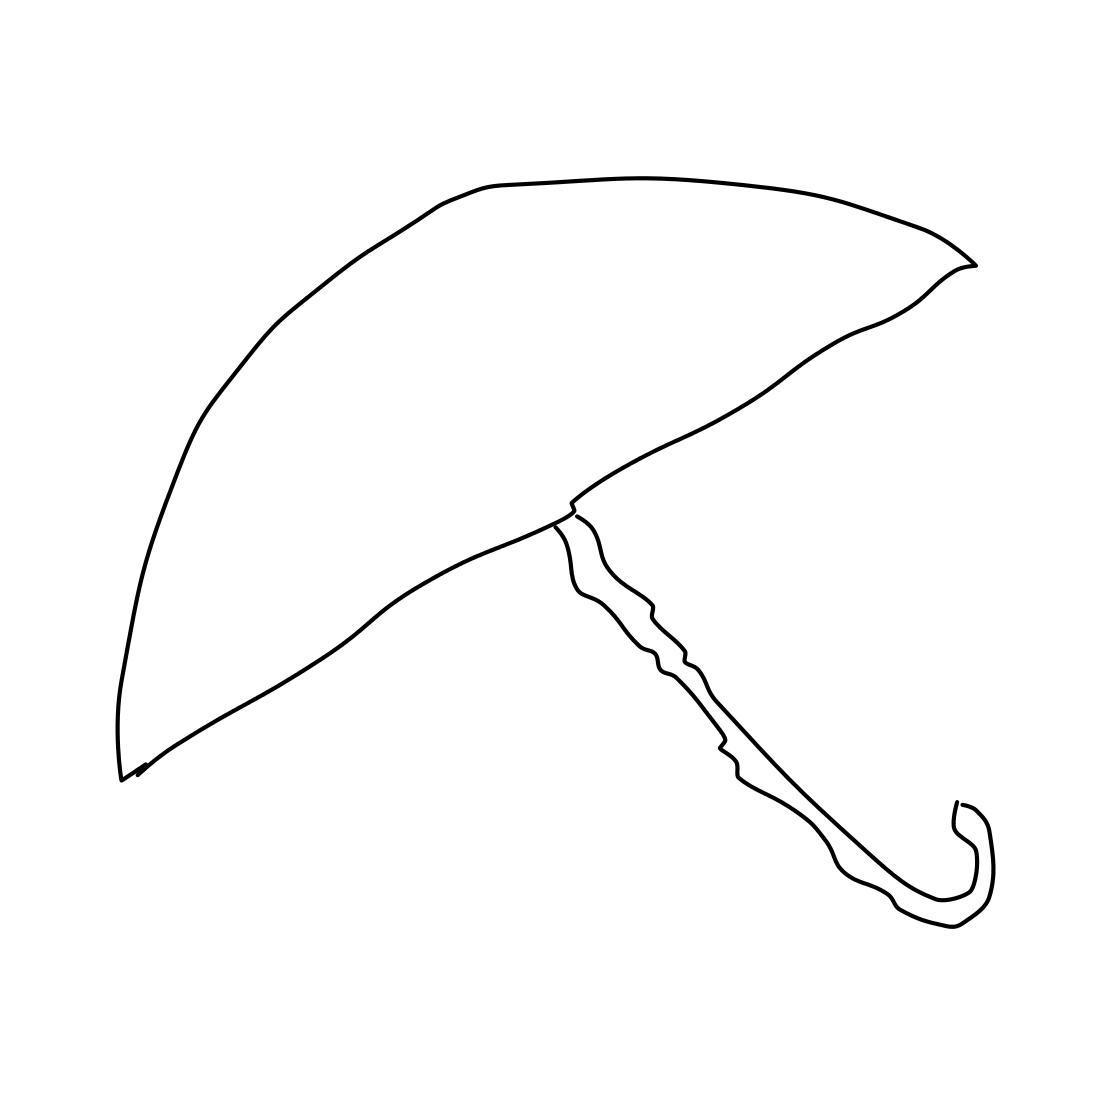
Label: umbrella